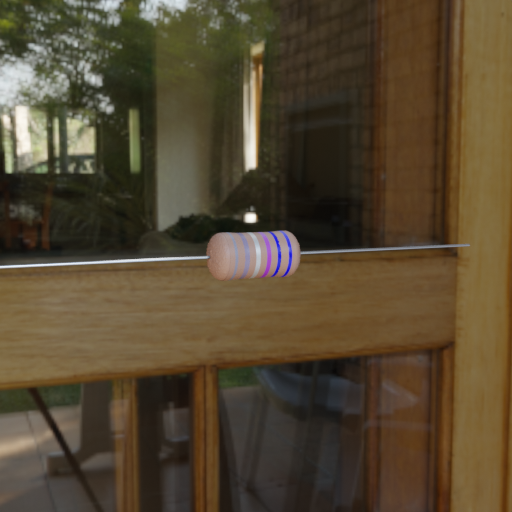
Resistor colour bands (in order): gray, gray, silver, violet, blue, blue